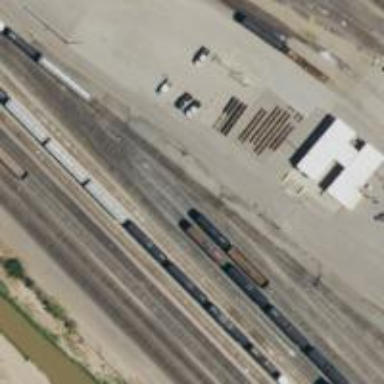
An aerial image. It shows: Railway yard in service.